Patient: sex F, age 59
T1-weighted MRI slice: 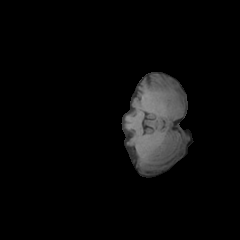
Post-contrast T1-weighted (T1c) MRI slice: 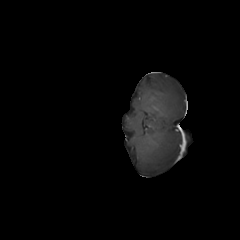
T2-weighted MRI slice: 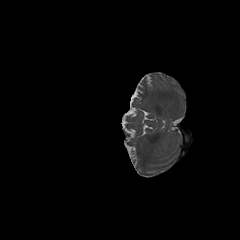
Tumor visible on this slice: no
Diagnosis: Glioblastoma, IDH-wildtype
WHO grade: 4